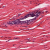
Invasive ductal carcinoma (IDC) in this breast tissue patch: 0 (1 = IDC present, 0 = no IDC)